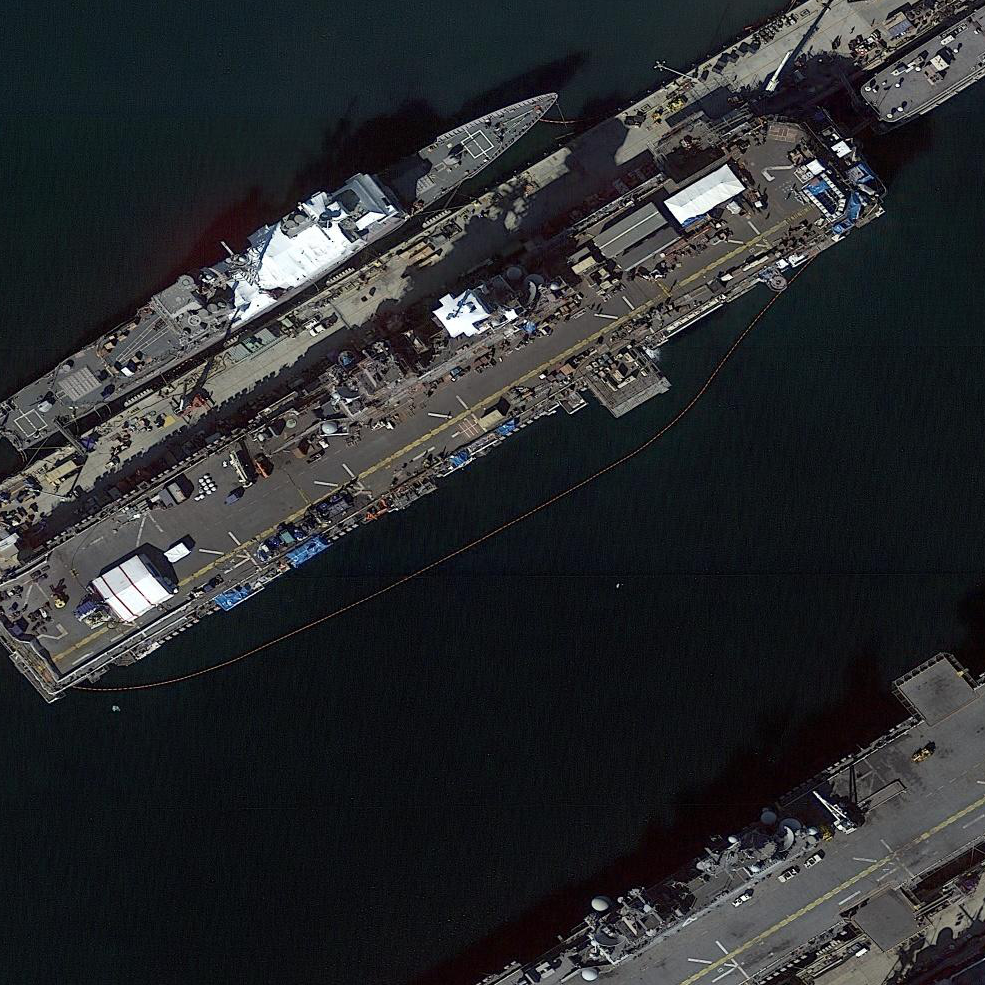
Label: assault